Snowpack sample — Buffalo Mountain, Silverthorne, Colorado, USA (1/25/25, 10:11 AM MST)
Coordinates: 39.6222, -106.1139
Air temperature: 22 °F
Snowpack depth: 110 cm
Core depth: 30 cm
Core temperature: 42.8 °F
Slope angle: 12°, slope face: 102°
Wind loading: high
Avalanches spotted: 0
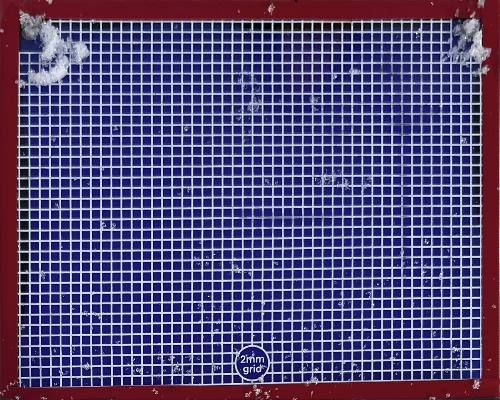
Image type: profile
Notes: No avalanches nearby, collected on the outskirts of a fire break 15 meters from the treeline, on way to Buffalo and Red Mountain